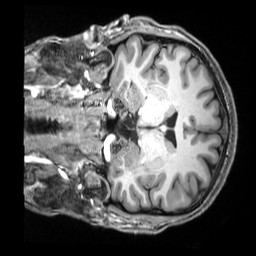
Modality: T1w
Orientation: coronal
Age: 30
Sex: male
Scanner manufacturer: siemens
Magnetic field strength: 3 T
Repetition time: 2.5 s
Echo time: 0.00343 s